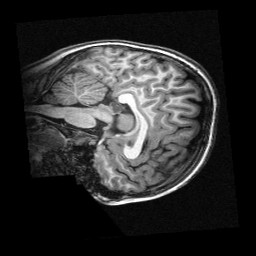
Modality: T1w
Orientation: sagittal
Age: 10
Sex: female
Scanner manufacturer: siemens
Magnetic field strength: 3 T
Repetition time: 2.3 s
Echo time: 0.00336 s